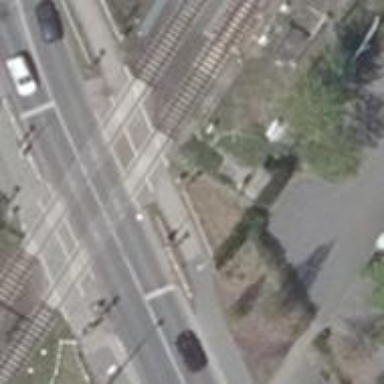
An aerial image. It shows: Crossing for the railway.